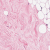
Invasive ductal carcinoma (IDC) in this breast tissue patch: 0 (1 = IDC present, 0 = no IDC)